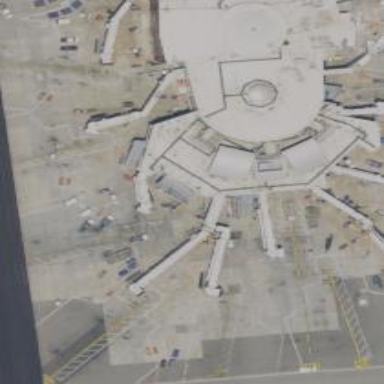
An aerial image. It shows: Airport gate.